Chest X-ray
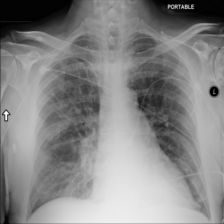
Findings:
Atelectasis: negative
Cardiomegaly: negative
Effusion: negative
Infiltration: negative
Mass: negative
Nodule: negative
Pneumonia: negative
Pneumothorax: negative
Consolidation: negative
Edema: negative
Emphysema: negative
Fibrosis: negative
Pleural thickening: negative
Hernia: negative